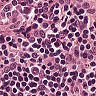
Metastatic tissue present: no